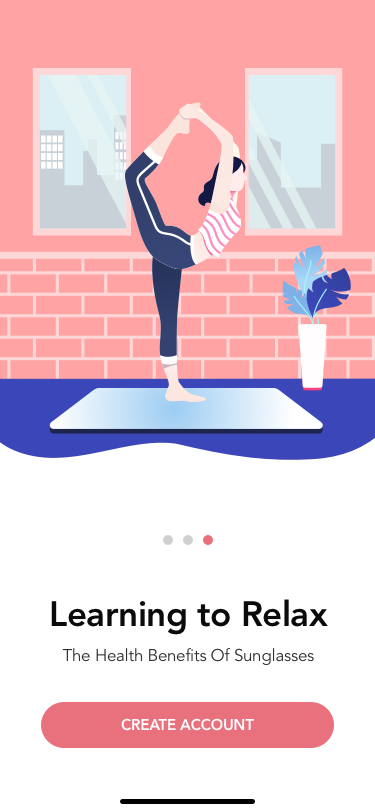
Text in this UI design:
Already have account? Log In
Learning to Relax
The Health Benefits Of Sunglasses
CREATE ACCOUNT